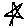
Label: star